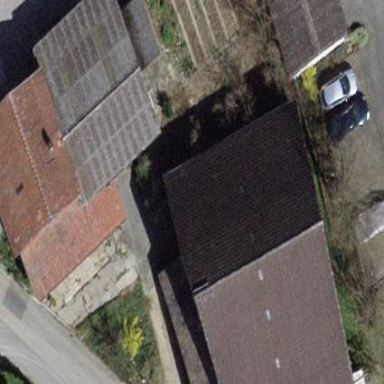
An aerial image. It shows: Building with tiled roof.